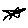
Label: star